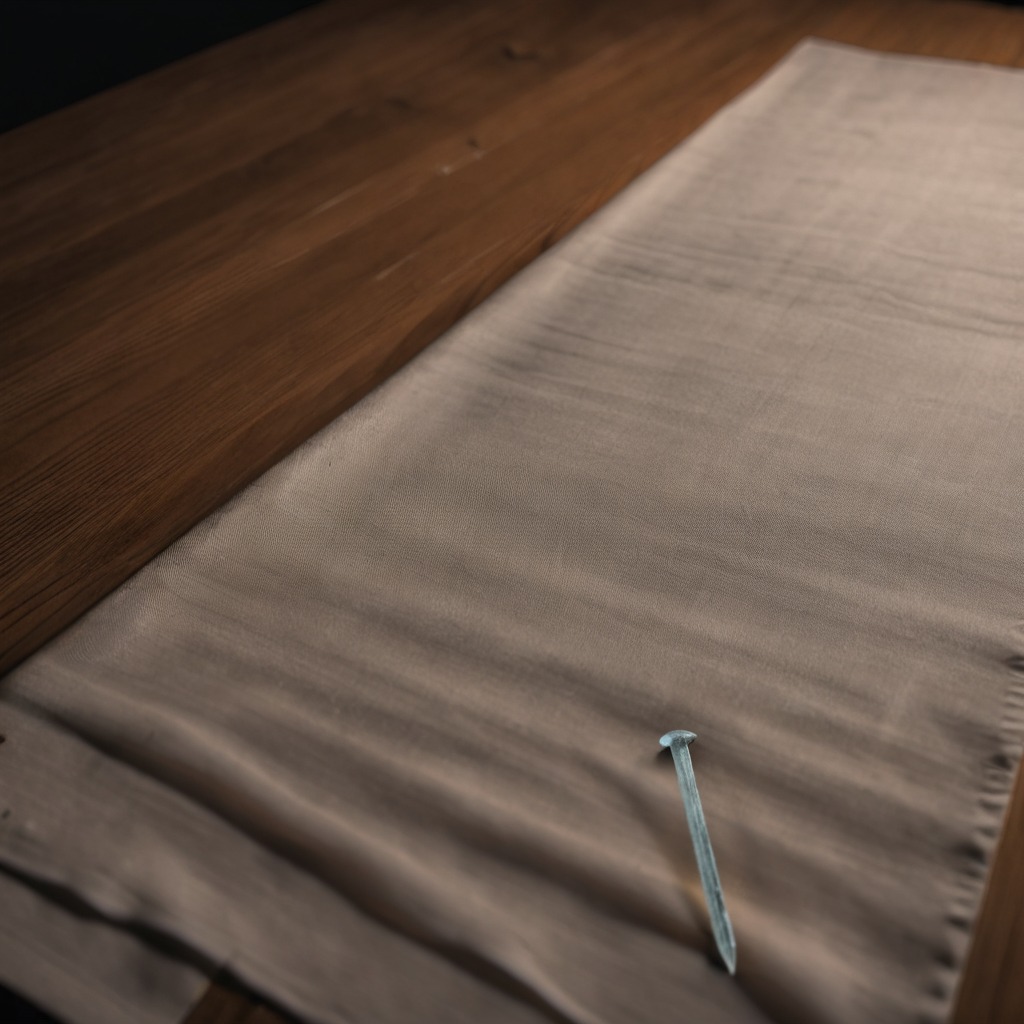
A nail lying on the wooden table.